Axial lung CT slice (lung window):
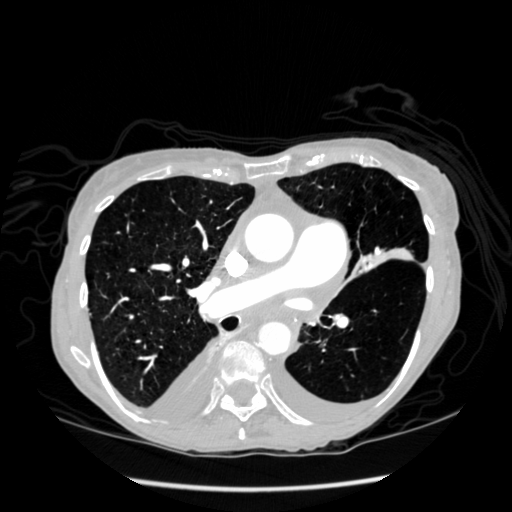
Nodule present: no